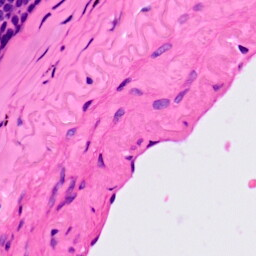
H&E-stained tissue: Lung